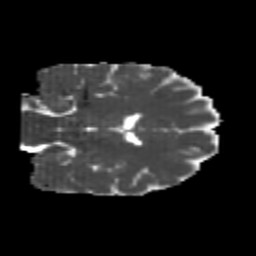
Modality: MD
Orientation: coronal
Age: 20
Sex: female
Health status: healthy
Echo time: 0.074 s